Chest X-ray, PA view. Patient: 72 years old, sex M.
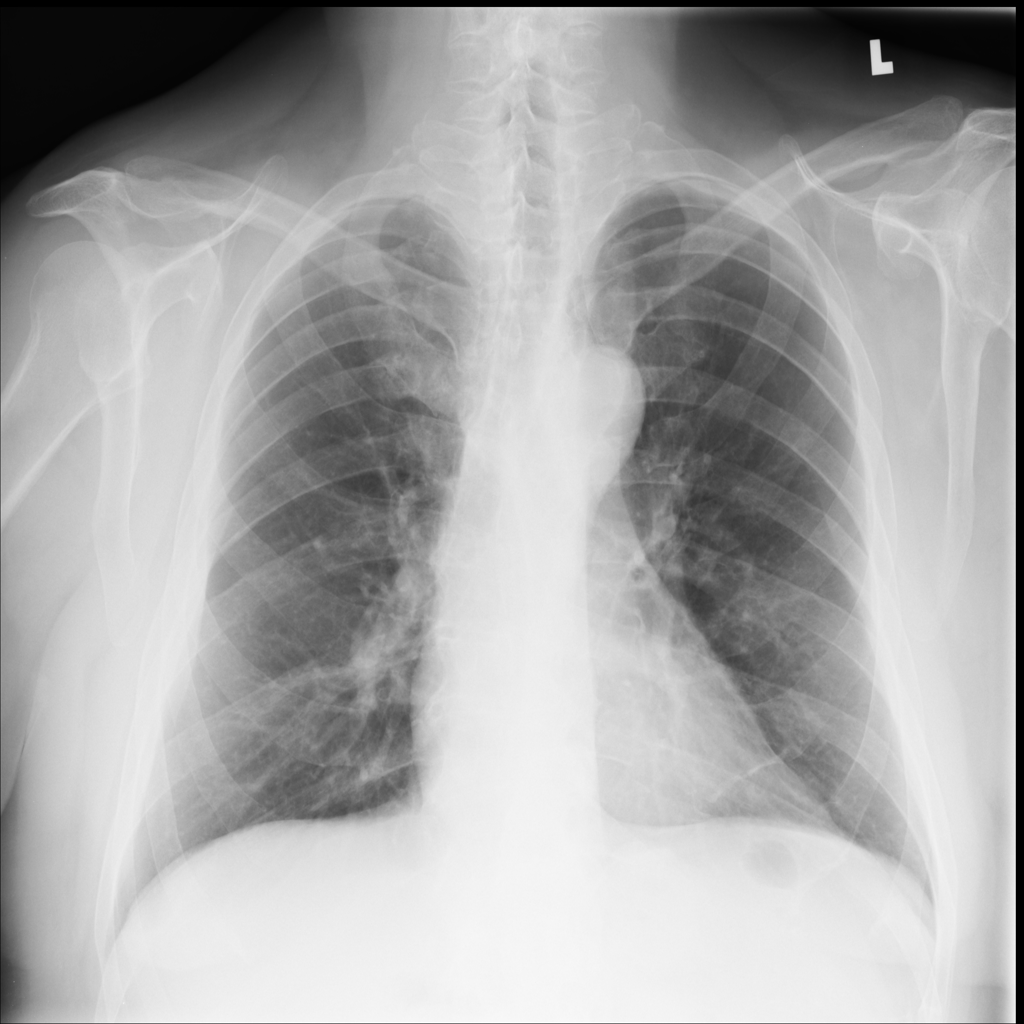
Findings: No Finding